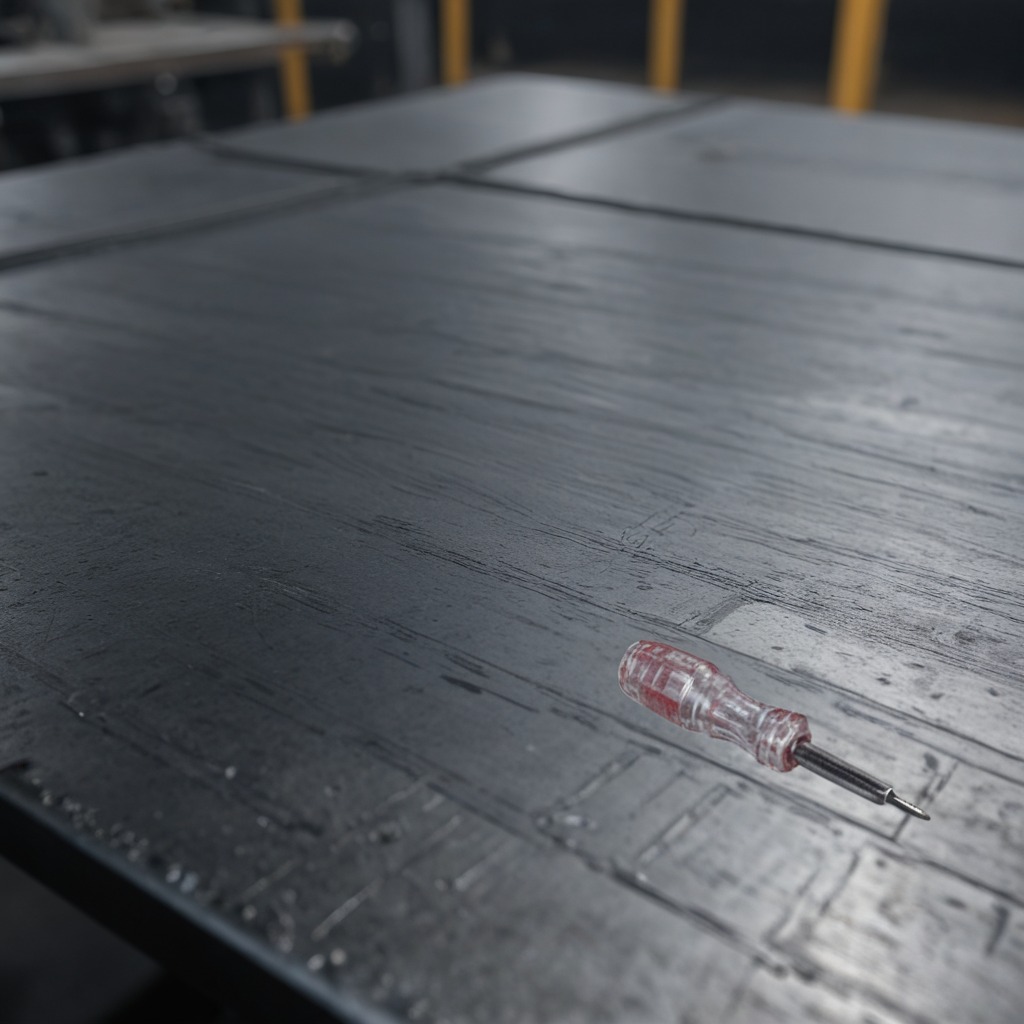
A screwdriver lies on the cold steel table in a mining workshop.